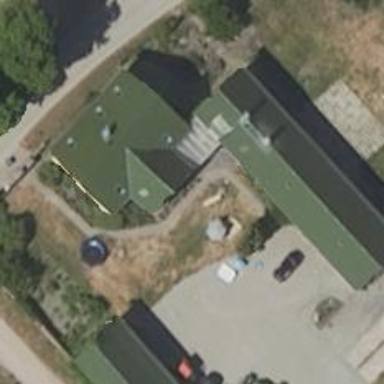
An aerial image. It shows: Shed building.